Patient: sex M, age 29
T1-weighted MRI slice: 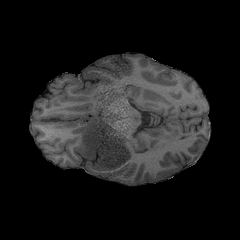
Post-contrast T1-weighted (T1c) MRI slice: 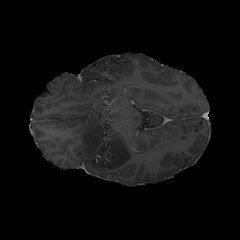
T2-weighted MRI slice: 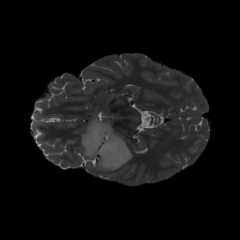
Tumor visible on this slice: yes
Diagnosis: Astrocytoma, IDH-mutant
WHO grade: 2